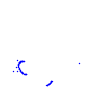
Particle: pion